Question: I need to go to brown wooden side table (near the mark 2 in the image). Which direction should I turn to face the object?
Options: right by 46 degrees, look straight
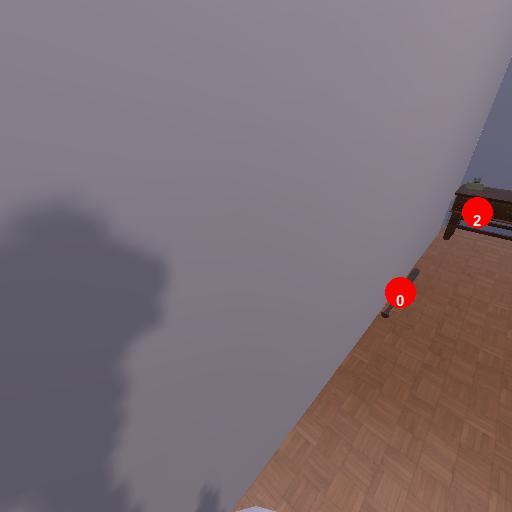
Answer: right by 46 degrees